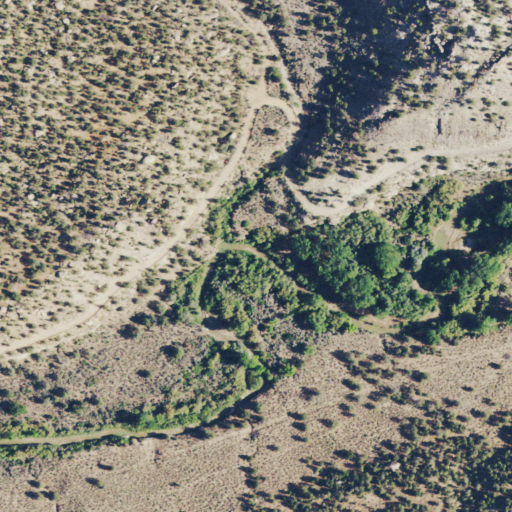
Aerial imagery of valley in Colorado named Morefield Canyon containing shrub, evergreen forest, woody wetlands, and pasture